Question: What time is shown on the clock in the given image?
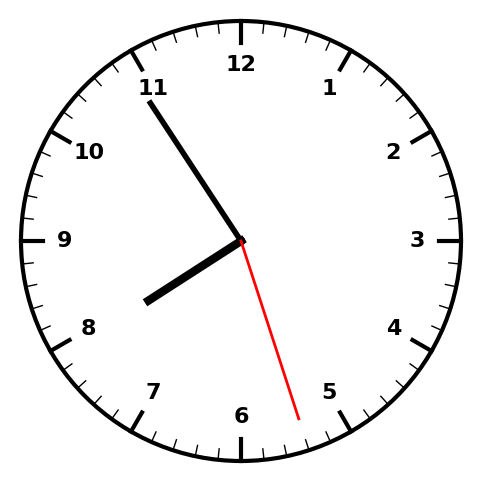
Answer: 07:54:27